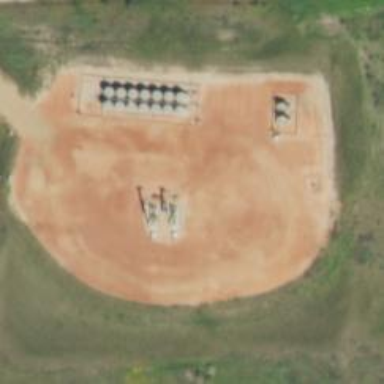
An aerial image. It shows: Petroleum well.